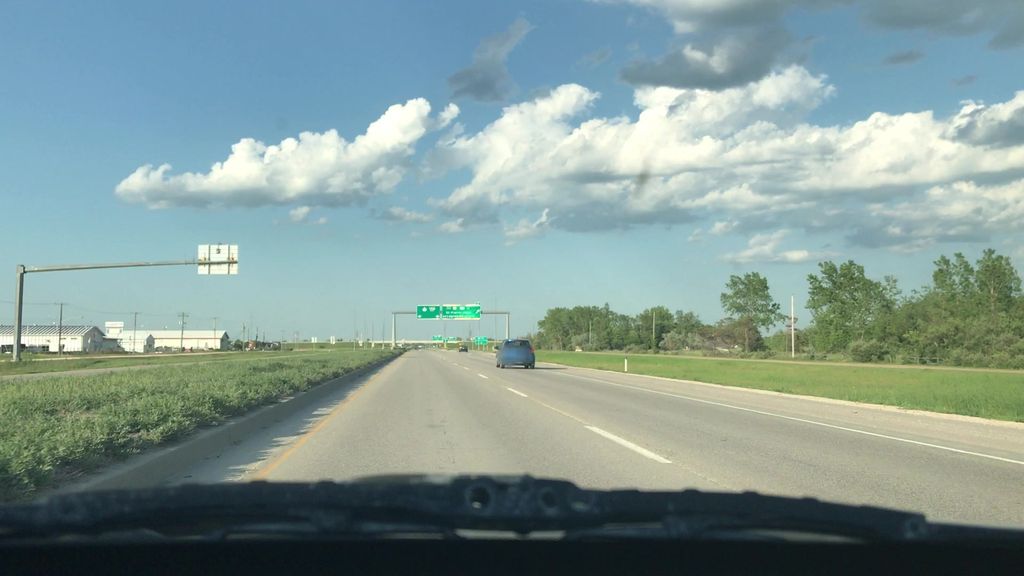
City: winnipeg